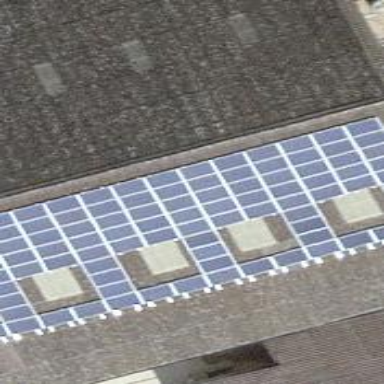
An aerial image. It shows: Solar power generator utilizing photovoltaic technology with solar photovoltaic panels.